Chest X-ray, AP view. Patient: 25 years old, sex M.
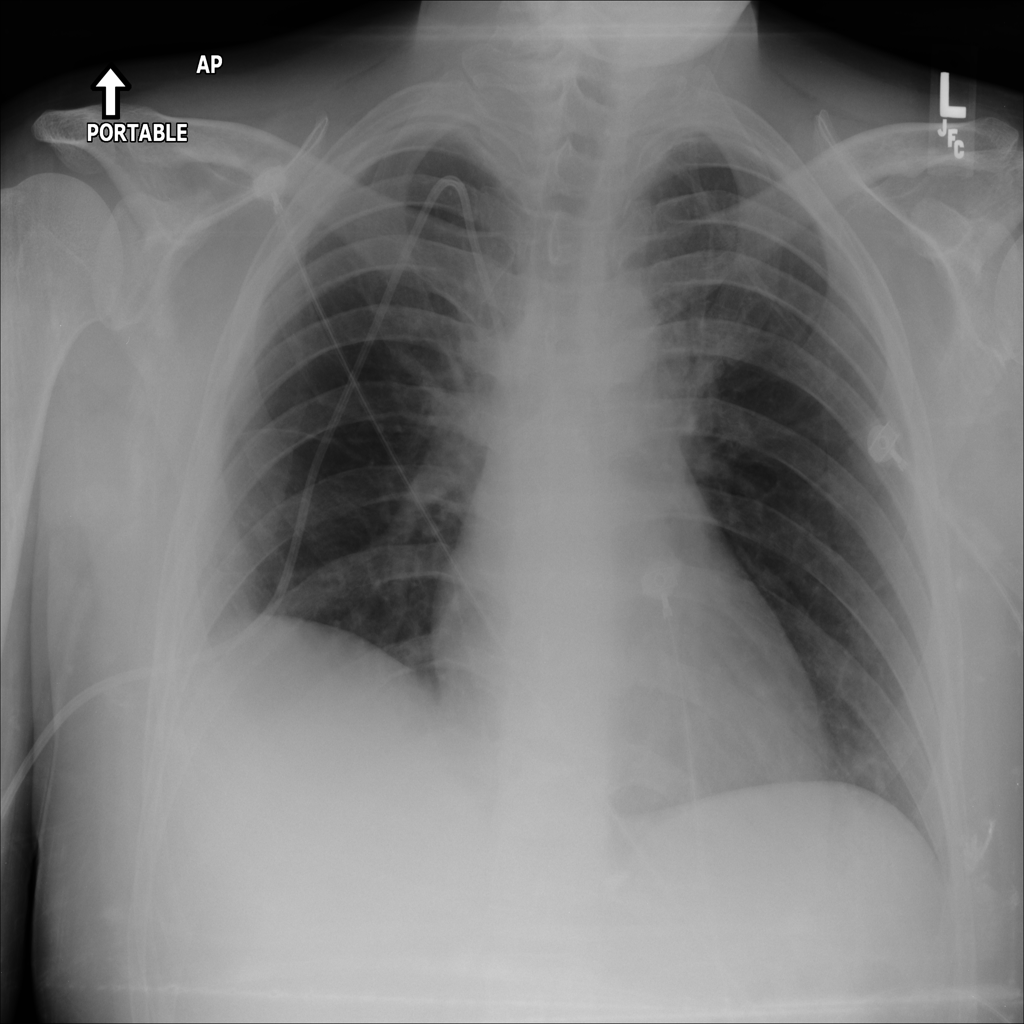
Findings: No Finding